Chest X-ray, PA view. Patient: 48 years old, sex F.
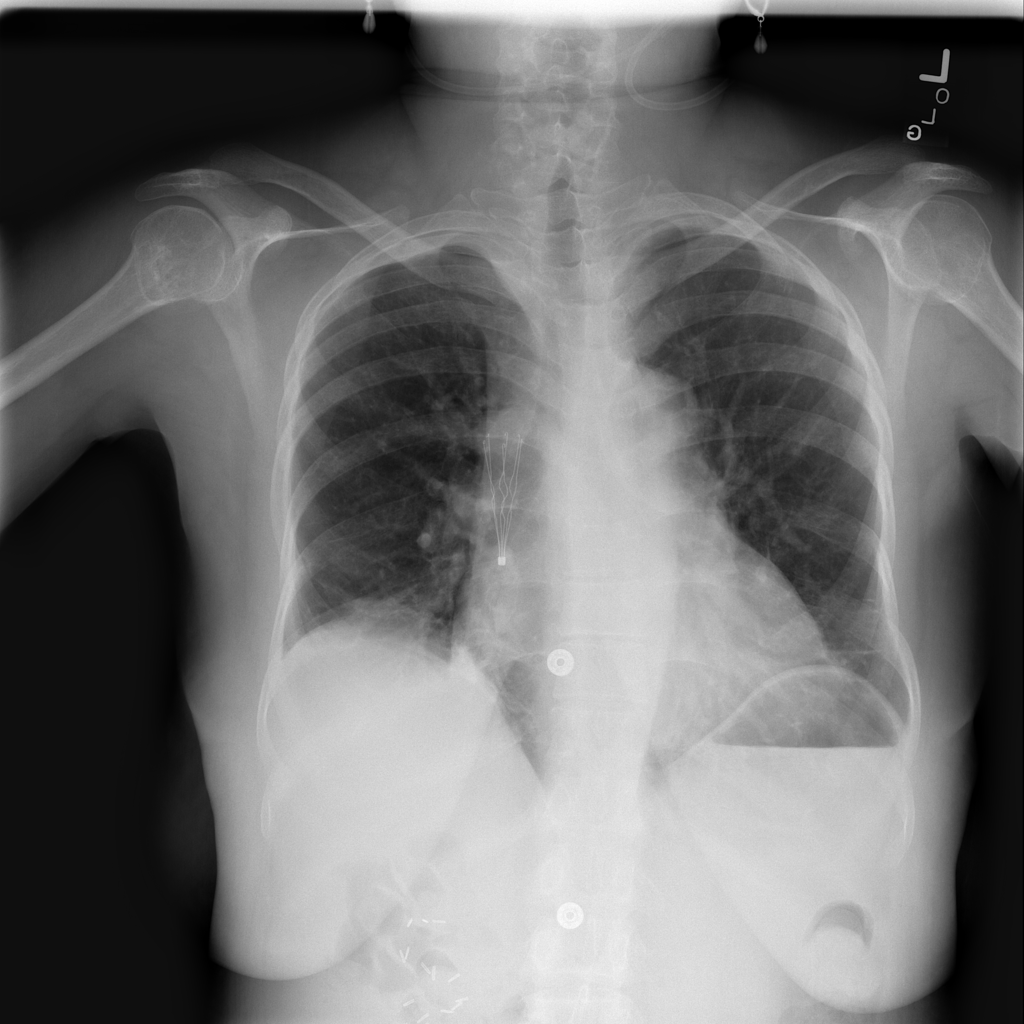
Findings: Consolidation